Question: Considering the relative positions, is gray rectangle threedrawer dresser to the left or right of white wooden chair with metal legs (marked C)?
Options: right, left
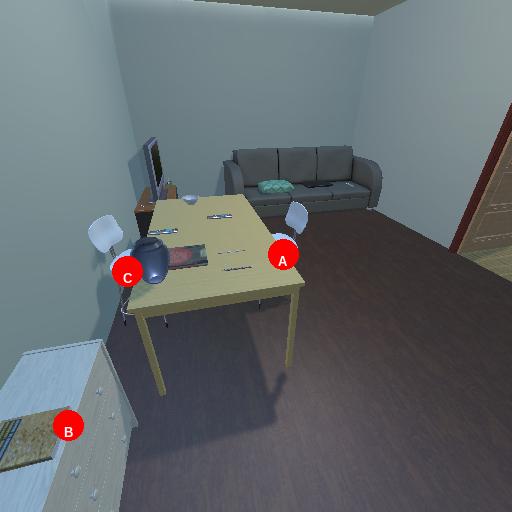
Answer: right